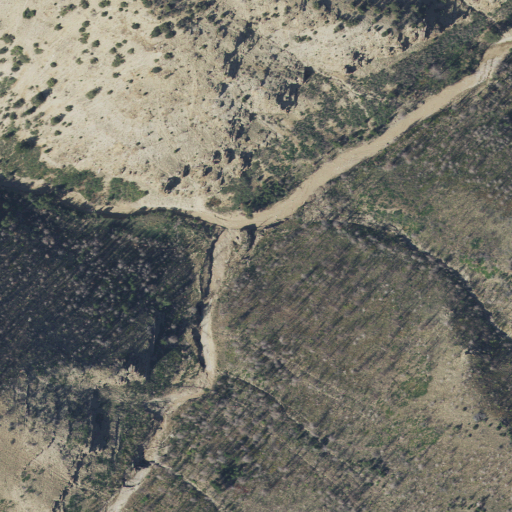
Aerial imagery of valley in Utah named Calf Hollow containing shrub, grassland, evergreen forest, and deciduous forest